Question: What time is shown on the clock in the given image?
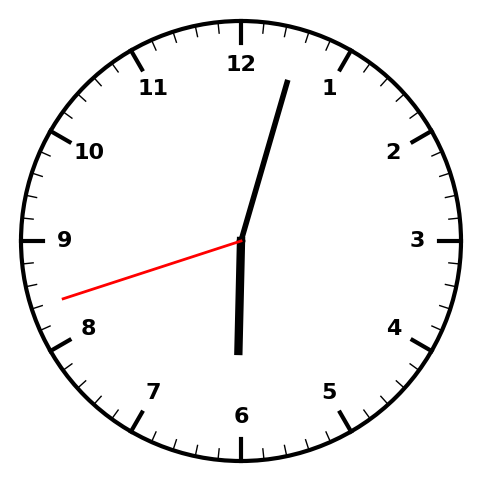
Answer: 06:02:42